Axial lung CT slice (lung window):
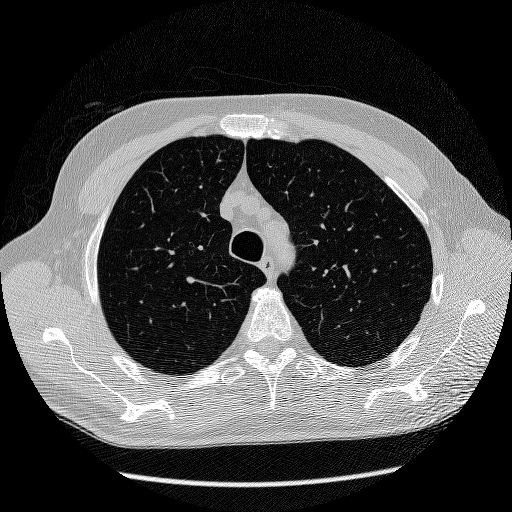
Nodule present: no